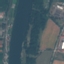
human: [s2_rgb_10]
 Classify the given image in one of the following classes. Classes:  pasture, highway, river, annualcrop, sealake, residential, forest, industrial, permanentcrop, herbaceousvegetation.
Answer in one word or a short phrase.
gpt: River